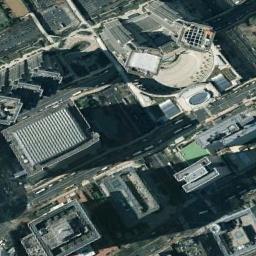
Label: commercial_area